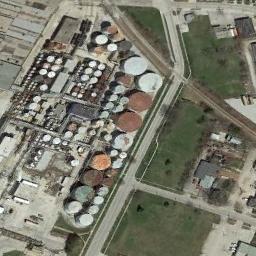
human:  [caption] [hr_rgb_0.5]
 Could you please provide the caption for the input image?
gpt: There are many tanks of different size .

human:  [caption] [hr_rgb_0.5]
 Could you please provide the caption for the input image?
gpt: There are many different-sized storage tanks and many buildings in the factory, And there are large lawns in the factory .

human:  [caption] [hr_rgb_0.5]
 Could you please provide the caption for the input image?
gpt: The grass is next to the storage tanks .

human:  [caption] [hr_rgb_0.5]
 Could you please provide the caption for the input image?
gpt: There are many storage tanks on the bare land next to the grass .

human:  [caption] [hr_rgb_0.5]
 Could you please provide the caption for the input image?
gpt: There are many storage tanks beside several green lawns .